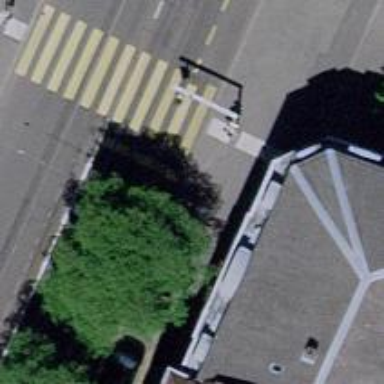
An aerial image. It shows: Kerb serving as barrier.